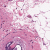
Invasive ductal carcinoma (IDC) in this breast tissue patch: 0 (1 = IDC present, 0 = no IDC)